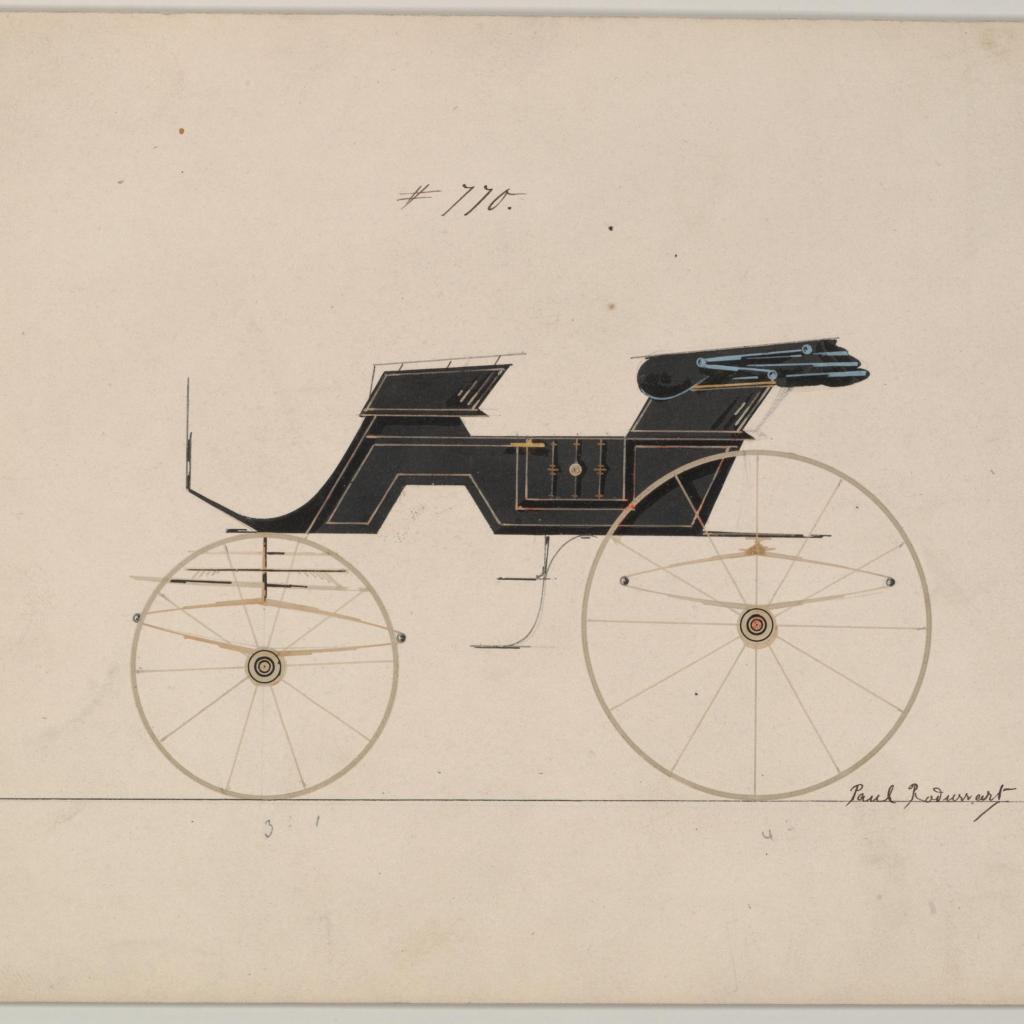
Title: Design for Phaeton, no. 770
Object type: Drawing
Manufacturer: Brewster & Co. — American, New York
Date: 1850–74
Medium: Pen and black inik, watercolor and gouache with gum arabic
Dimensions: sheet: 6 1/8 x 9 in. (15.6 x 22.9 cm)
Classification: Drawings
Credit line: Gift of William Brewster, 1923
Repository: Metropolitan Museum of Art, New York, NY